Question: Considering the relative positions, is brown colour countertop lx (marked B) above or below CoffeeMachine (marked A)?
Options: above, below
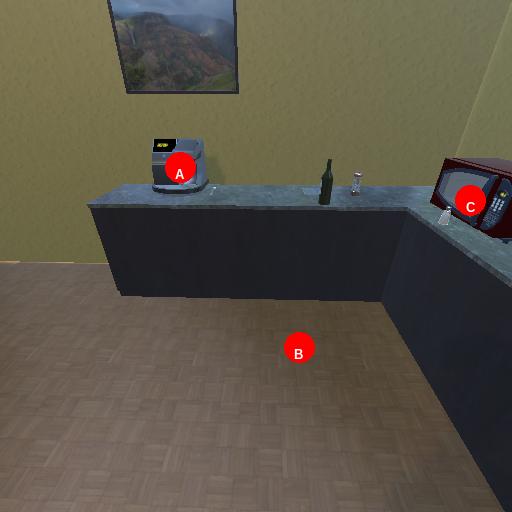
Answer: above